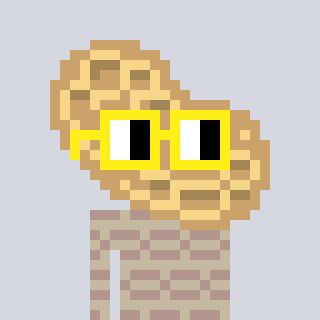
a pixel art character with square yellow glasses, a peanut-shaped head and a bege-colored body on a cool background